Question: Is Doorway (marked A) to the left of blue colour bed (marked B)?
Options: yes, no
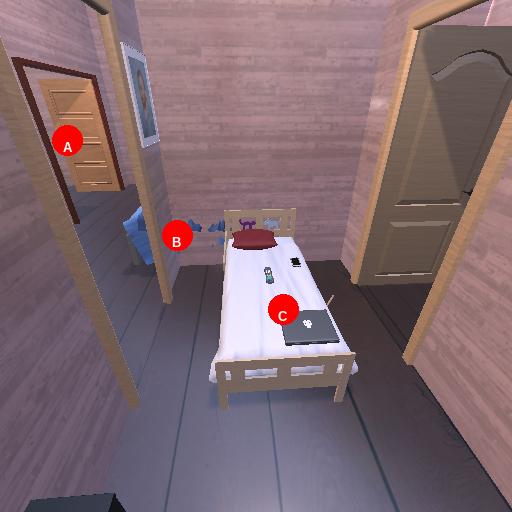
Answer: yes